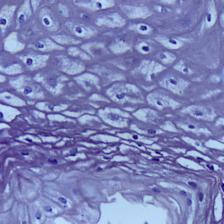
Diagnosis: Normal